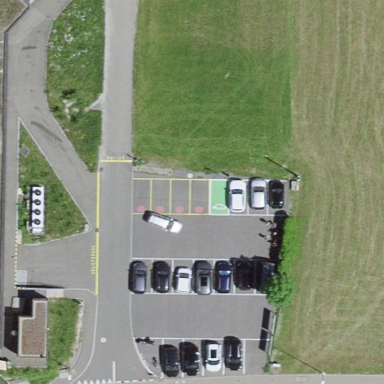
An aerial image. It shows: Street side parking area.